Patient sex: F
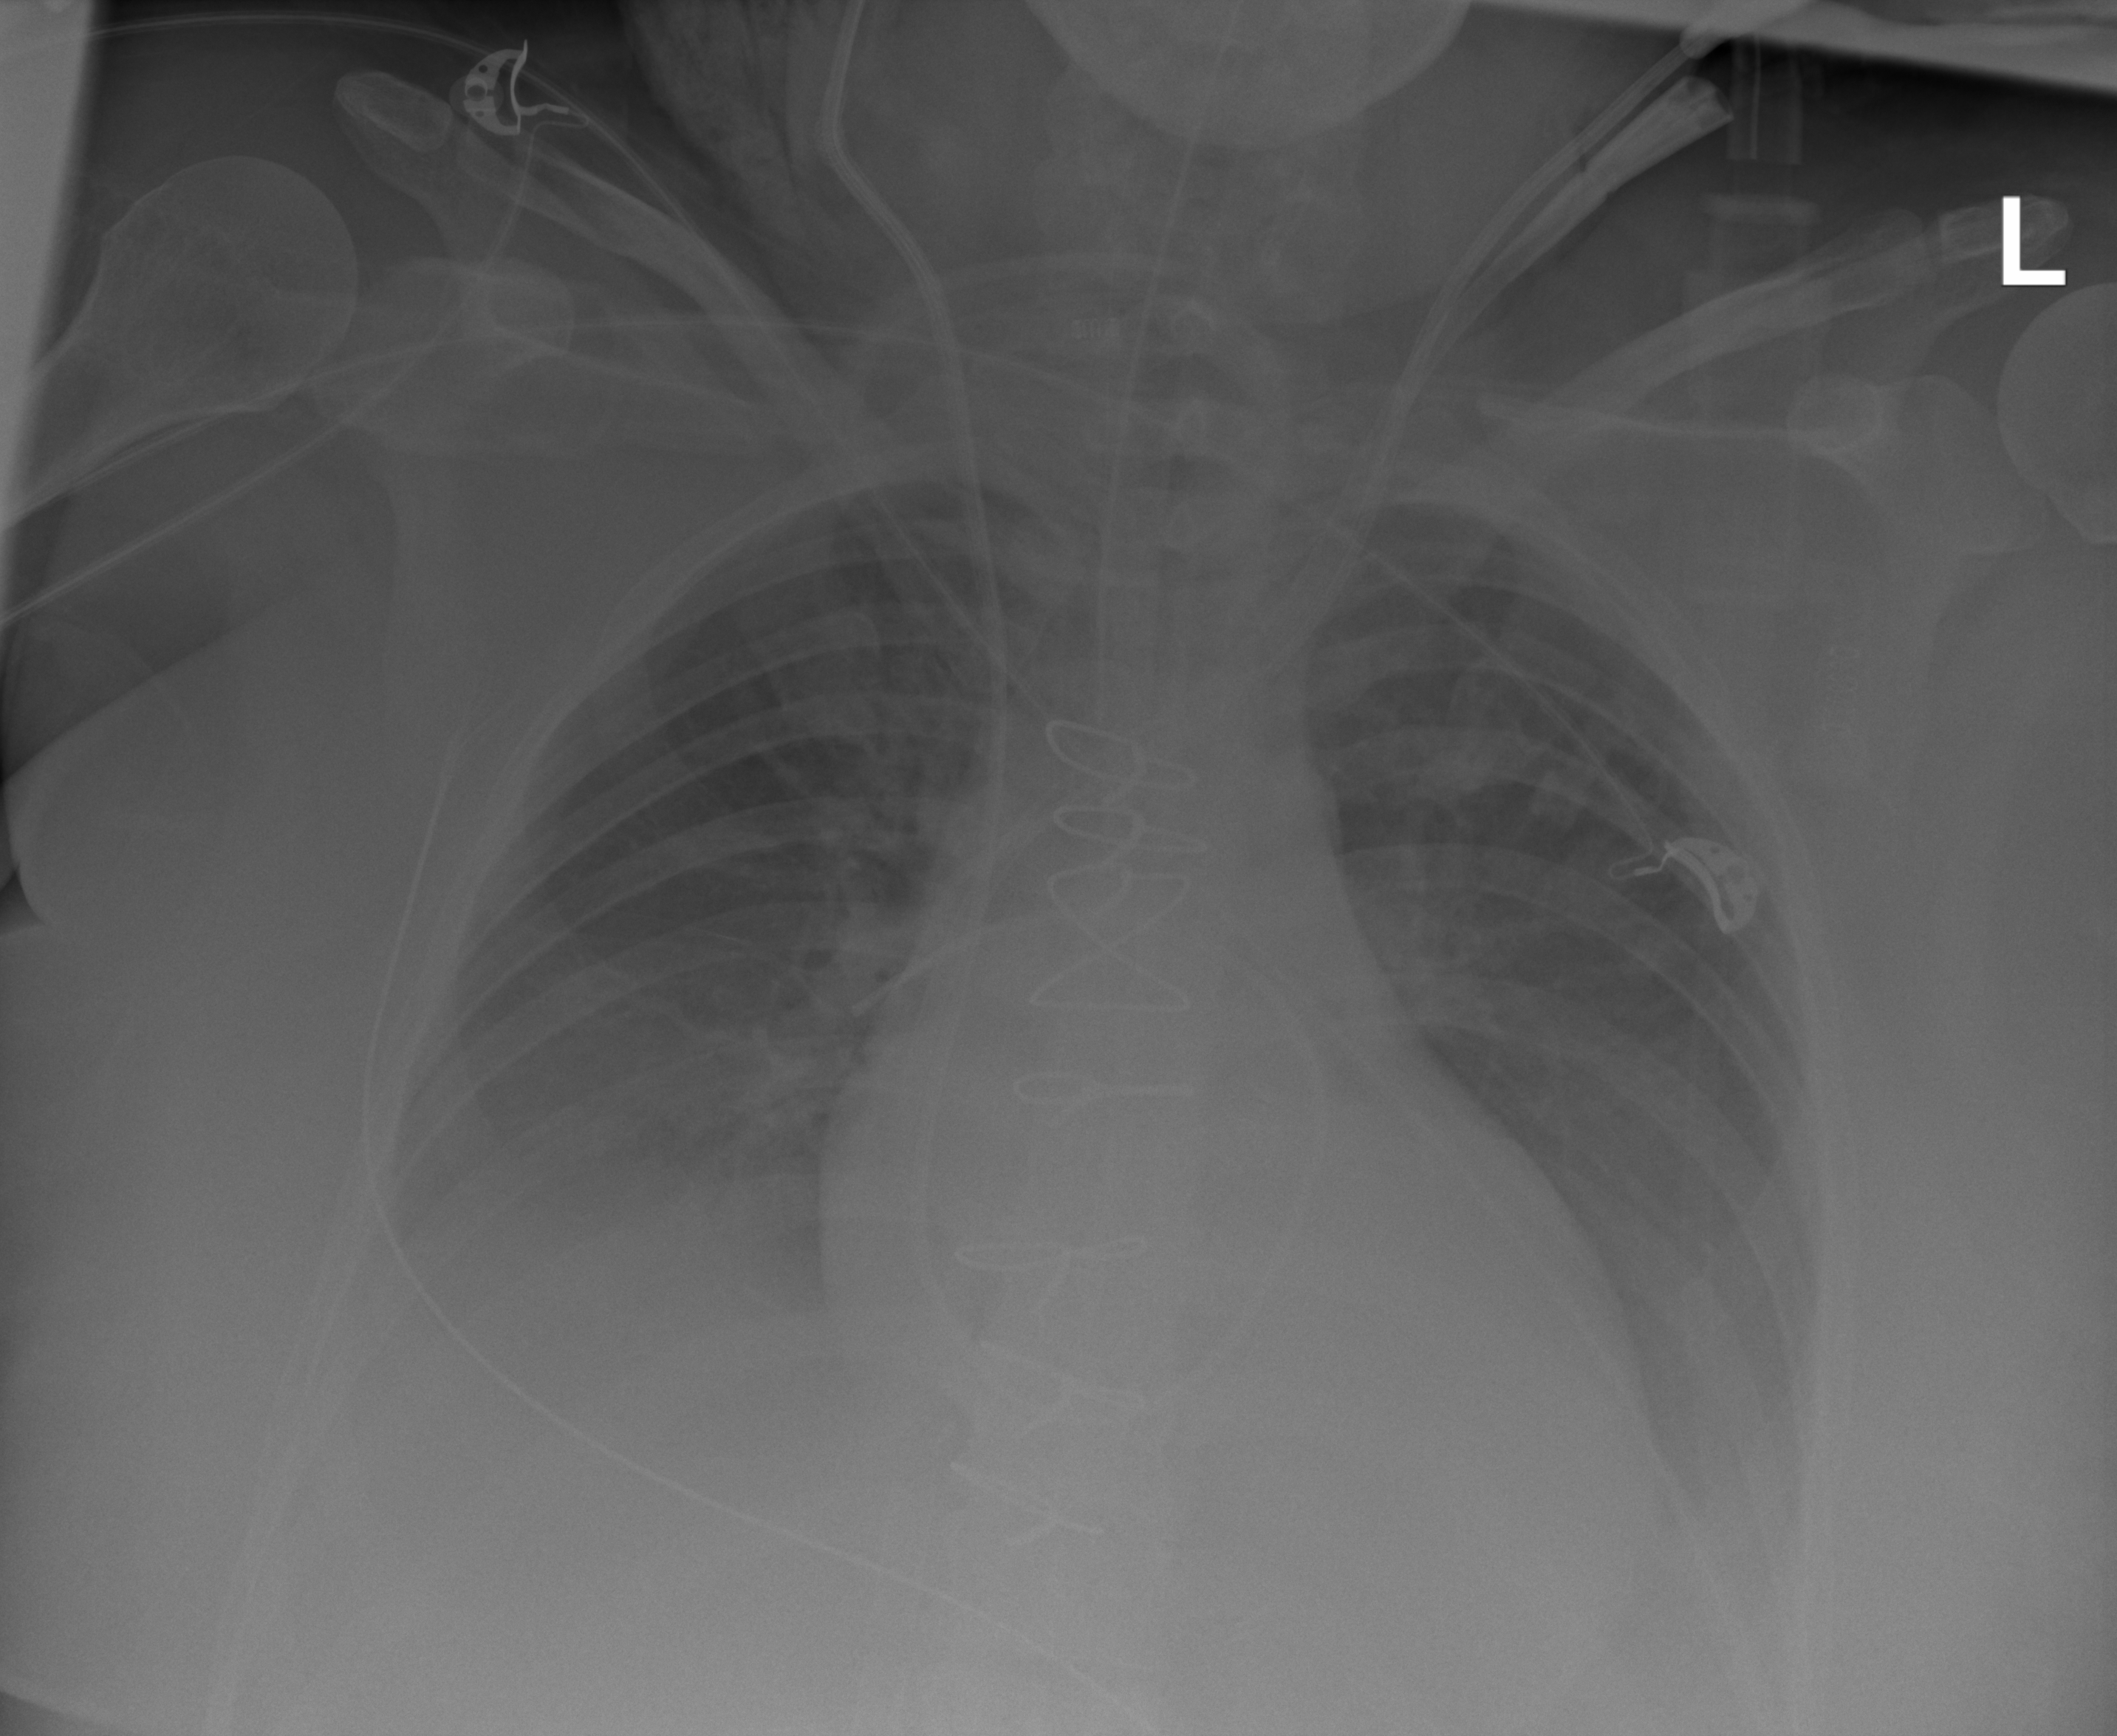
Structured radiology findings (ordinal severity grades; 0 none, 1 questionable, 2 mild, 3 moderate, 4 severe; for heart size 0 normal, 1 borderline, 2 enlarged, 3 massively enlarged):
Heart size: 2
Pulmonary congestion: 2
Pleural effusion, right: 2
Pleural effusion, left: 2
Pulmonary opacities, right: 0
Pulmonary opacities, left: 0
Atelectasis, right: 2
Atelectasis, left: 2